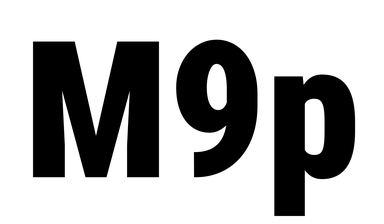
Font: Roboto_Condensed_Black